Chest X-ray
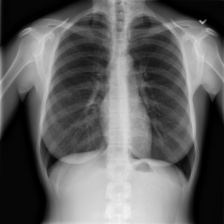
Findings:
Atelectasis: negative
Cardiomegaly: negative
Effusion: negative
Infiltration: negative
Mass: negative
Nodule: negative
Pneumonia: negative
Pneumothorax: negative
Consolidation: negative
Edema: negative
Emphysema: negative
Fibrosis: negative
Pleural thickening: negative
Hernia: negative